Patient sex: M
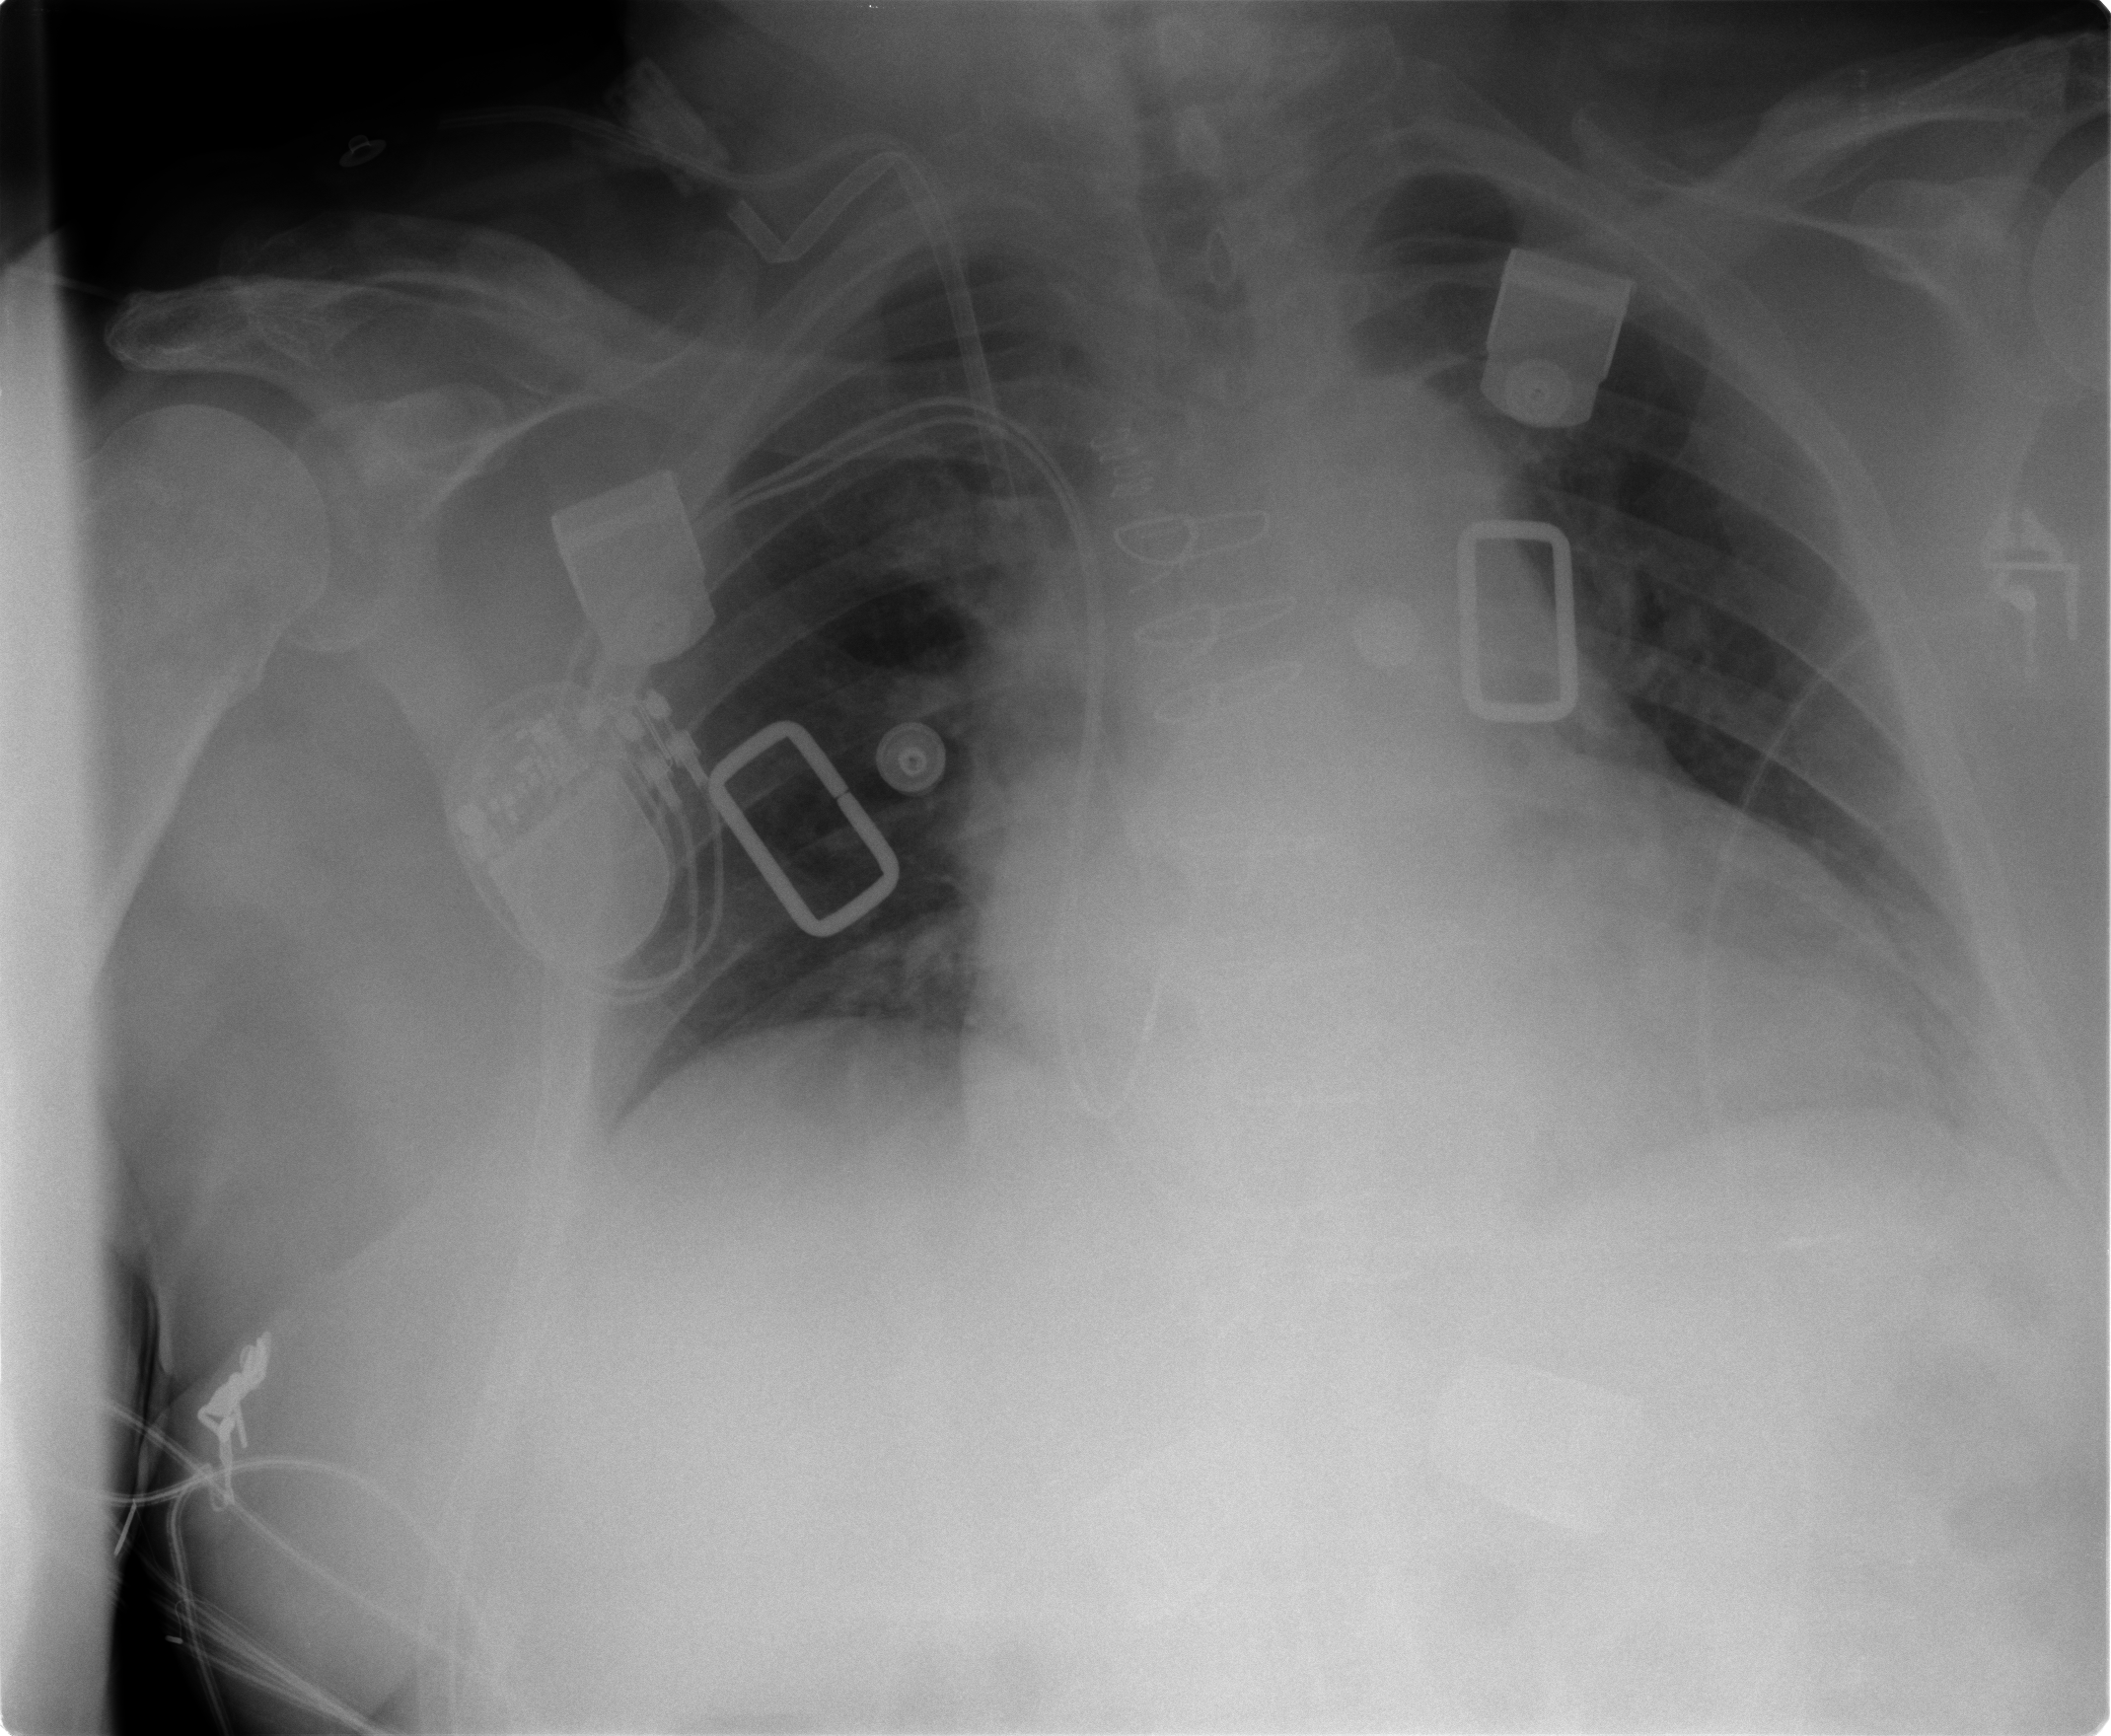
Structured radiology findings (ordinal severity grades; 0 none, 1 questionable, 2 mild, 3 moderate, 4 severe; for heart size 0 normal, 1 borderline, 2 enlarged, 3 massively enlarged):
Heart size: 2
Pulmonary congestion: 0
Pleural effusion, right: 0
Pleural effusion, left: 2
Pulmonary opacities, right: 0
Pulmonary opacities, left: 1
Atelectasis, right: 0
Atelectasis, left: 1